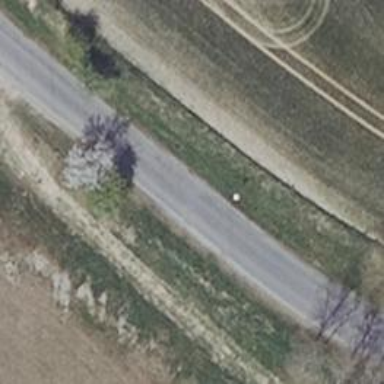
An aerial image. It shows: Asphalt road classified as tertiary.